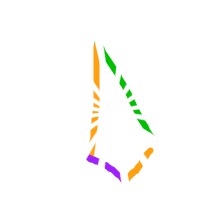
Shape: kite